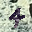
Label: 4